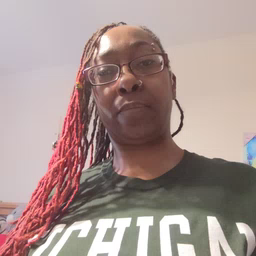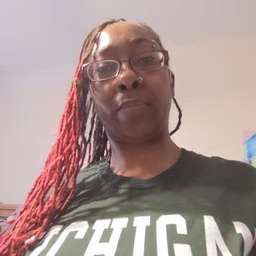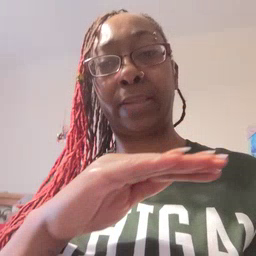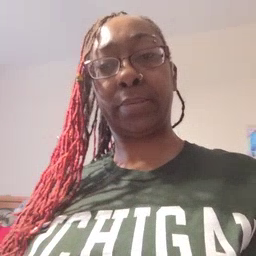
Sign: clean